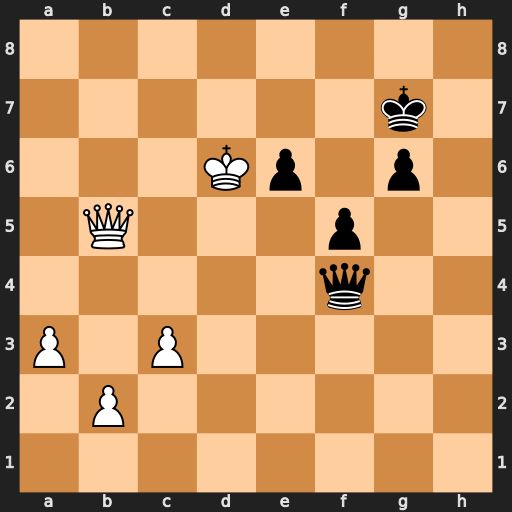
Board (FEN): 8/6k1/3Kp1p1/1Q3p2/5q2/P1P5/1P6/8
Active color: w
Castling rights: -
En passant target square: -
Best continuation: Qe5+ Qxe5+ Kxe5